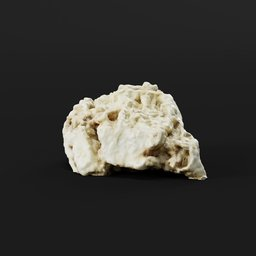
Label: nature